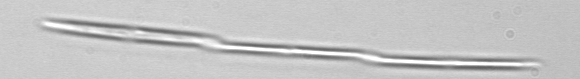
Label: Pseudo-nitzschia